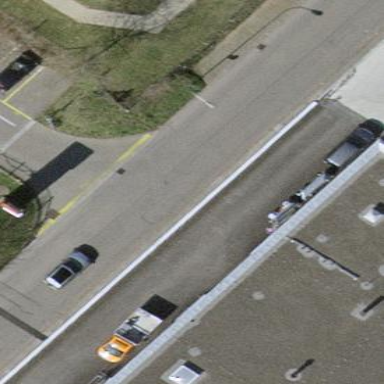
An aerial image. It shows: View of roof of building.